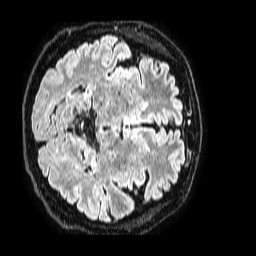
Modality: FLAIR
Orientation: axial
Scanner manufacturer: philips
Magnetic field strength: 1.5 T
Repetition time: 4.8 s
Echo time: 0.3 s